Field crop: maize
Growth stage: 2
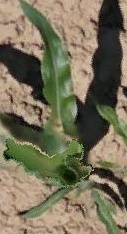
Species: maize